Question: I have 2 Access database files. Database no. 1 is in my computer and database no. 2 is in the network shared folder.
I create a form in database 1 (in my computer) that inserts form data to table "Tbl_Requests" with following VBA code:
'''
Dim rst As Recordset
Set rst = CurrentDb.OpenRecordset("Tbl_Requests")
With rst
.AddNew
.Fields("IDLeave") = Me.Text_IDLeave.Value
.Fields("PersonalCode") = Me.Text_CP.Value
.Fields("FullName") = Me.Text_FullName.Value
.Fields("RequestDate") = Me.Text_RequestDate.Value
.Fields("Section") = Me.Text_Section.Value
.Fields("SuperName") = Me.Text_SuperName.Value
.Fields("LeaveRemained") = Me.Text_LeaveRemained.Value
.Fields("Des") = Me.Text_Des.Value
.Fields("LeaveDate") = Me.Combo_LeaveDate.Value
.Fields("Email") = Me.Text_Email.Value
.Update
End With
'''
Now I want save the same data form to another table in database 2 that is in the network. How can I do this?

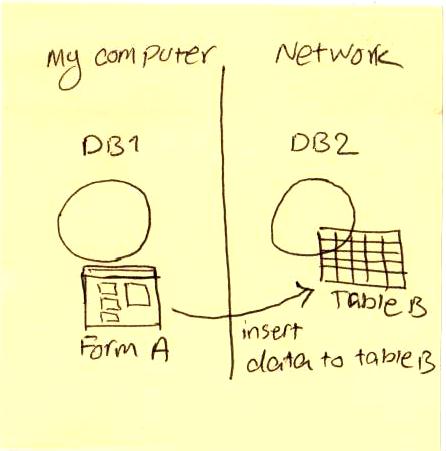
Answer: Simply switch out the object and point to networked database file:
'''
Dim db As Database
Dim rst As Recordset
Set db = OpenDatabase("C:\Path\To\Database.accdb")
Set rst = db.OpenRecordset("Tbl_Requests")
With rst
.AddNew
.Fields("IDLeave") = Me.Text_IDLeave.Value
.Fields("PersonalCode") = Me.Text_CP.Value
.Fields("FullName") = Me.Text_FullName.Value
.Fields("RequestDate") = Me.Text_RequestDate.Value
.Fields("Section") = Me.Text_Section.Value
.Fields("SuperName") = Me.Text_SuperName.Value
.Fields("LeaveRemained") = Me.Text_LeaveRemained.Value
.Fields("Des") = Me.Text_Des.Value
.Fields("LeaveDate") = Me.Combo_LeaveDate.Value
.Fields("Email") = Me.Text_Email.Value
.Update
End With
rst.Close
db.Close
Set rst = Nothing
Set db = Nothing
'''